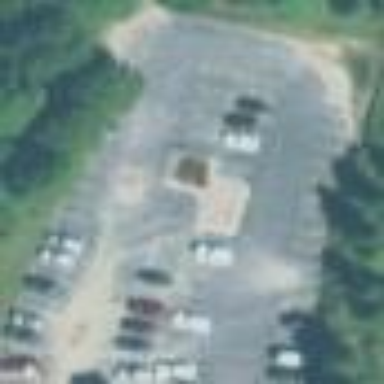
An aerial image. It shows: Parking area with surface.